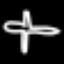
Label: airplane